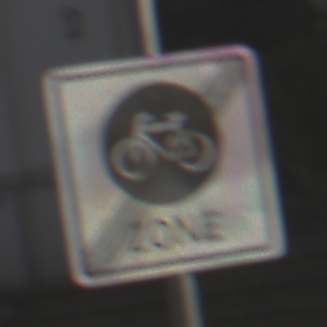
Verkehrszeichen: EndeFahrradzone
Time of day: MorningAfternoon
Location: Outdoor (Urban)
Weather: PartlyCloudy
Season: NotSpecified
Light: Natural